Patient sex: F
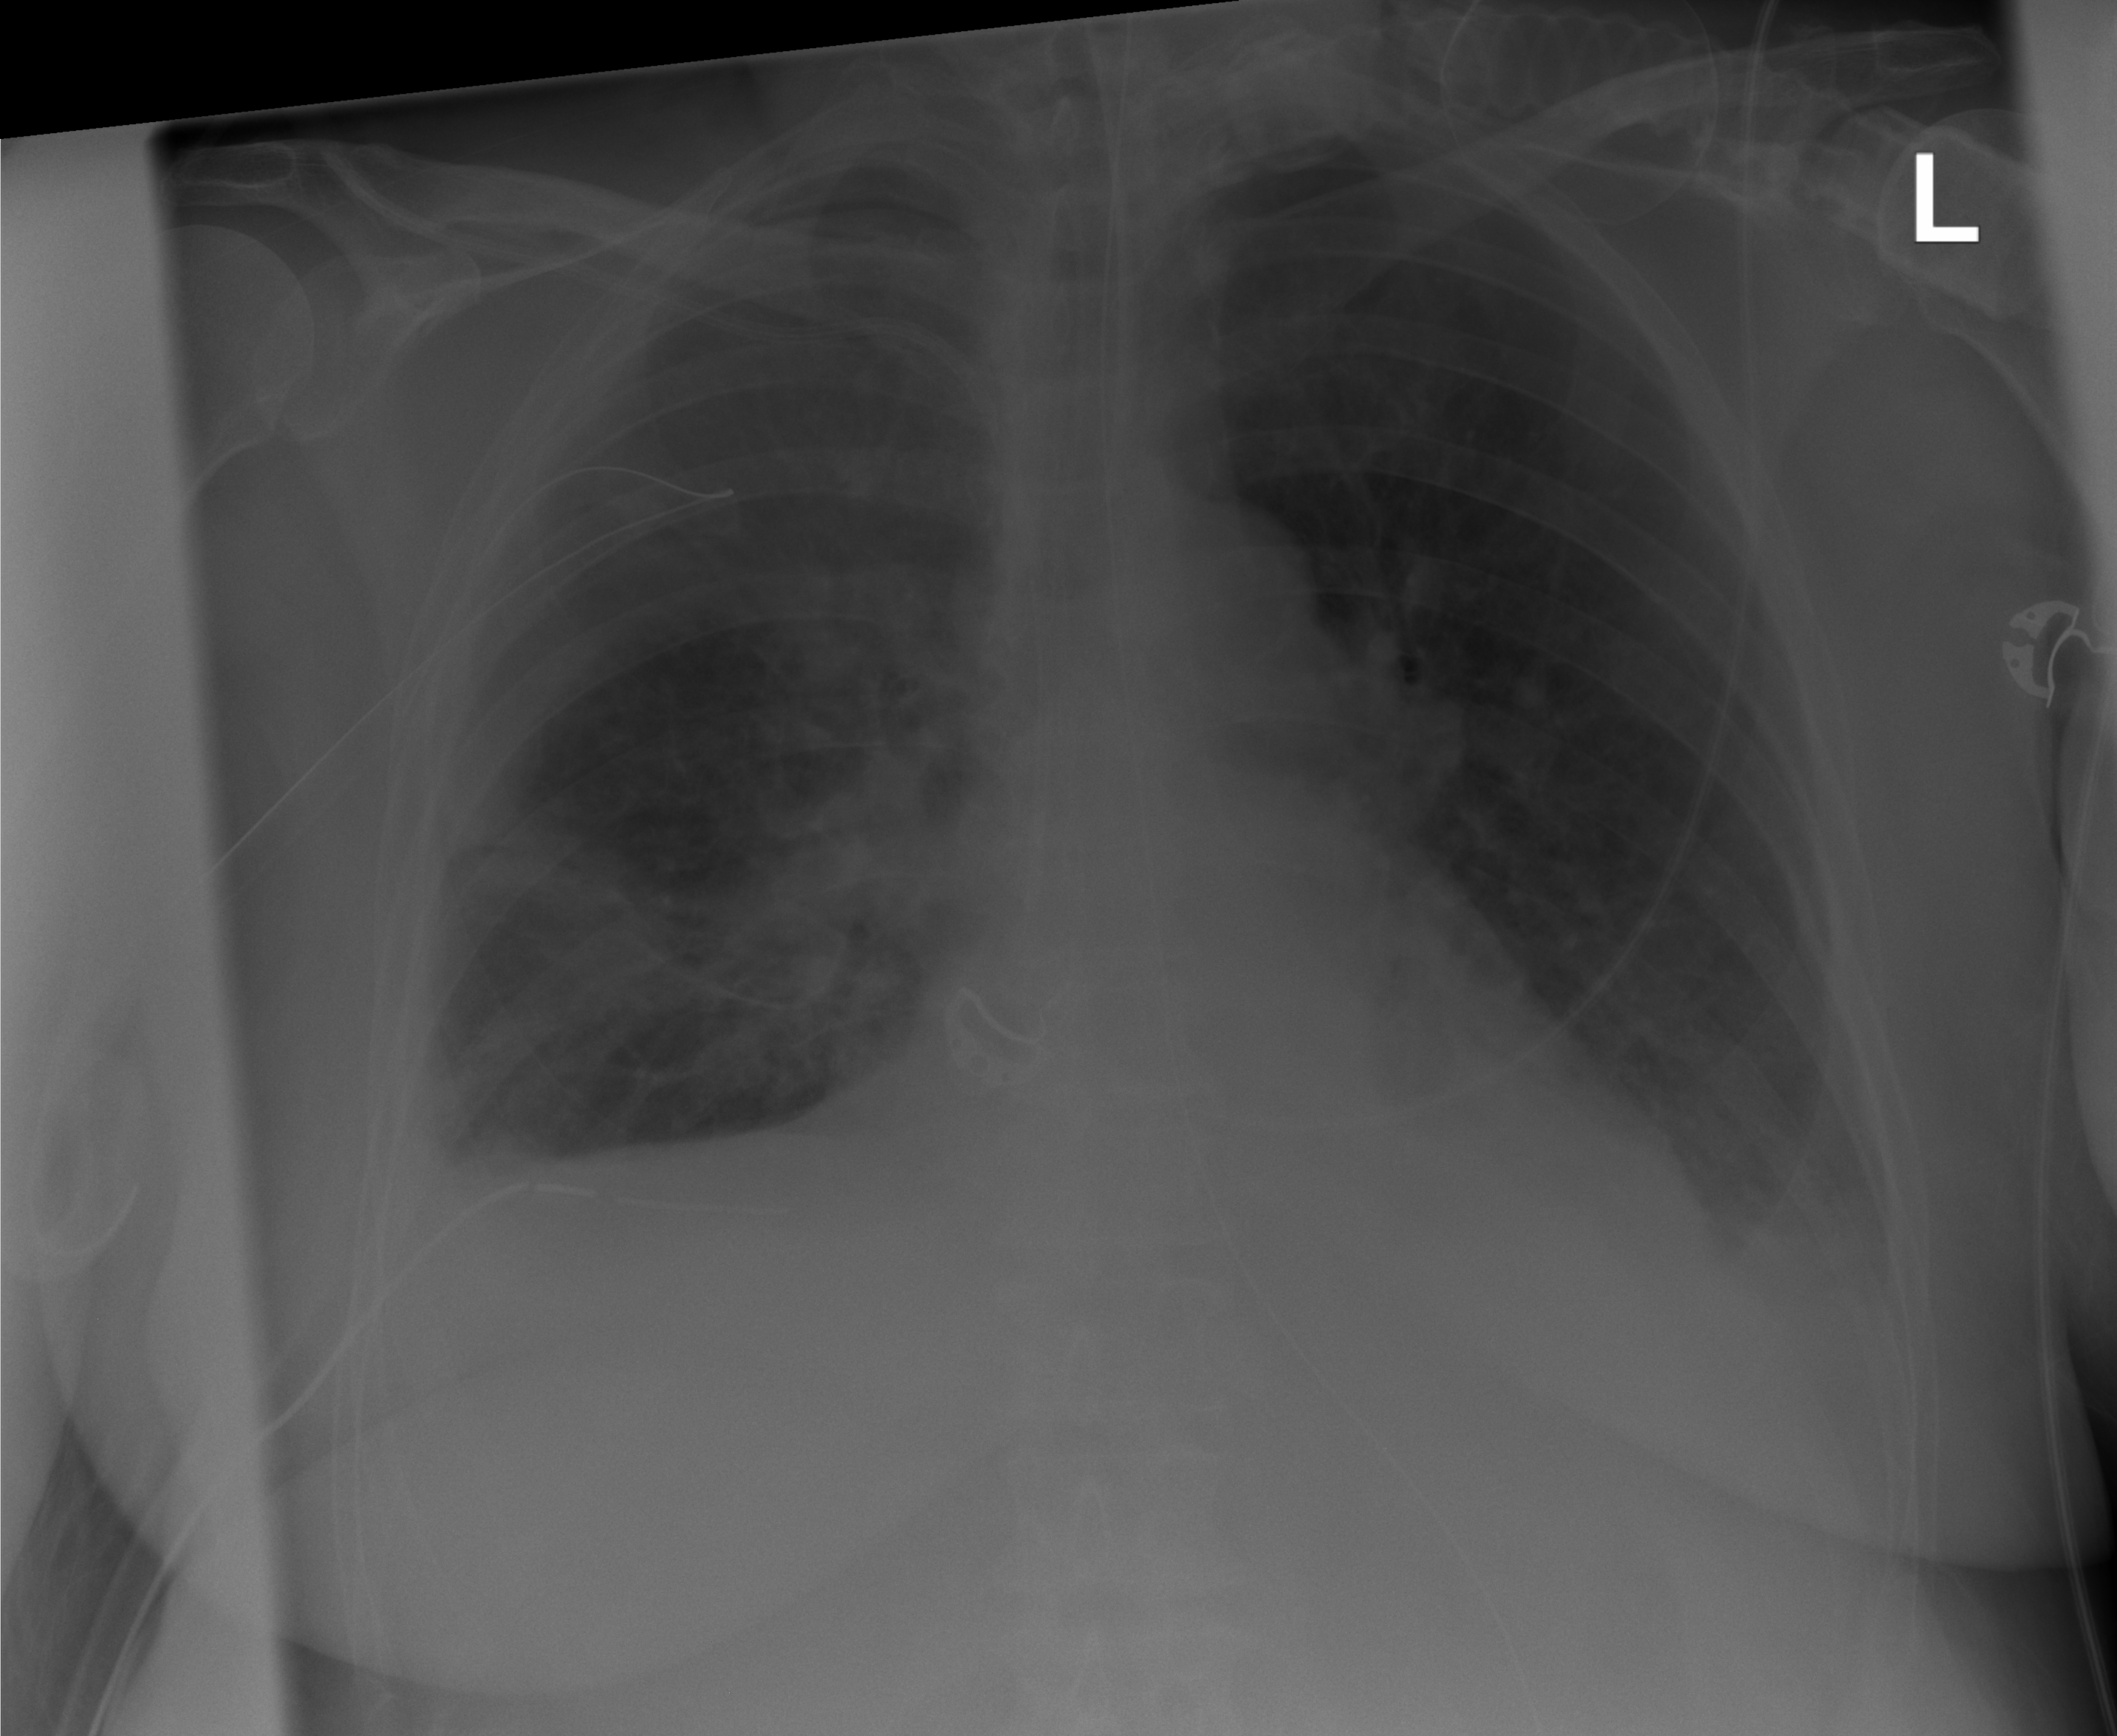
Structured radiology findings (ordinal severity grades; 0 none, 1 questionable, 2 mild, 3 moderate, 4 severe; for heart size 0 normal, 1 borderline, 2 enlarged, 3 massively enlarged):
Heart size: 0
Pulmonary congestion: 1
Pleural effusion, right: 1
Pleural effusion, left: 1
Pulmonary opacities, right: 1
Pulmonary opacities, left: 0
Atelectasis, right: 2
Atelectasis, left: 1